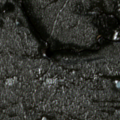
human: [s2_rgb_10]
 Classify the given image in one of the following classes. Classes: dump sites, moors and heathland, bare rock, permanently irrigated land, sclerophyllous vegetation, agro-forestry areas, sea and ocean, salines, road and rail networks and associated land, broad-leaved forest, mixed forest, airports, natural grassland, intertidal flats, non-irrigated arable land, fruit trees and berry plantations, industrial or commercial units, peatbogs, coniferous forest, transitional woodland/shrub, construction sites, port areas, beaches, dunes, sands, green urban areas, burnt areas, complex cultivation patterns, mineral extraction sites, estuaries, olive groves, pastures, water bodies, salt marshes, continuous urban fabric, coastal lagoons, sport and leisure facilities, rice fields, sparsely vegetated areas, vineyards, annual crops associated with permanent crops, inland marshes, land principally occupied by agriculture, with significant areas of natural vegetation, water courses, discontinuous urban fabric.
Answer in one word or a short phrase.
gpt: coniferous forest